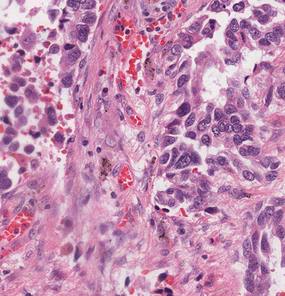
Tumor epithelial tissue: yes
Tumor-associated stroma tissue: yes
Normal tissue: no